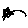
Label: cat